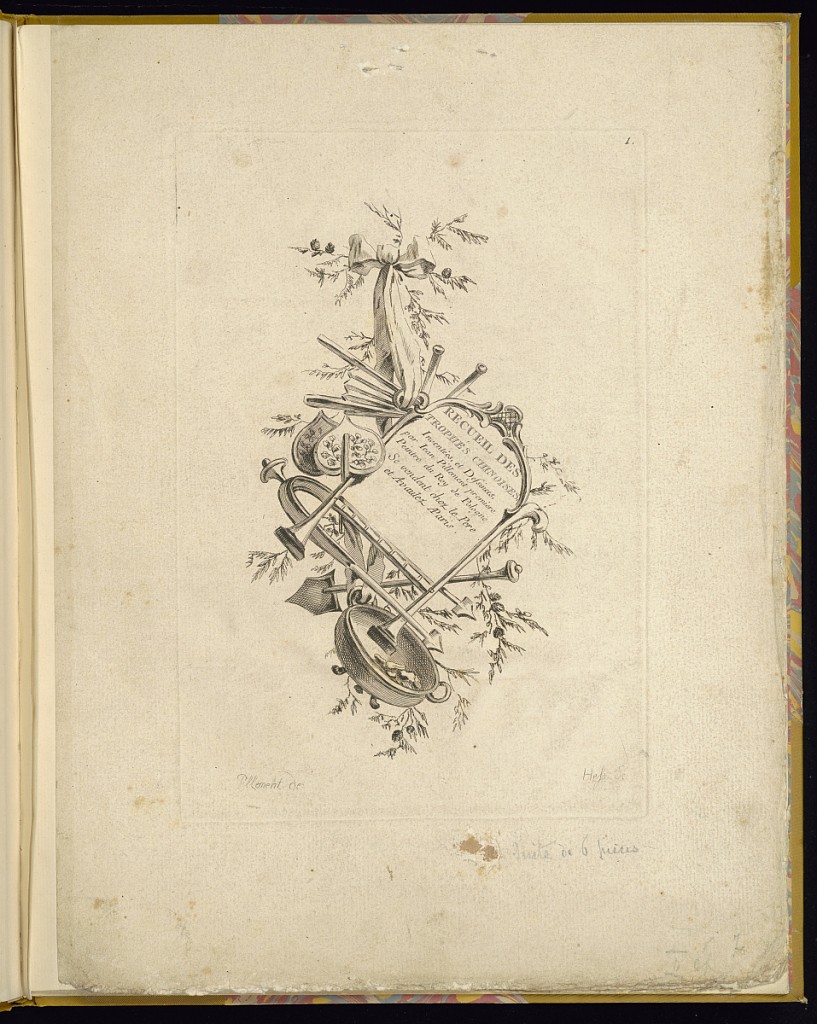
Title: Title Page
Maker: Jean-Baptiste Pillement, French, 1728–1808
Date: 1772–77
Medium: Etching on laid paper
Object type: Print
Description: Title page from a series of six prints depicting of designs for chinoiserie ornamental pendant trophies. The title is lettered within a fire screen, hanging in the middle of the trophy, at a slight right angle. The trophy includes a screen, fans, bellows and a footed bowl hanging from a ribbon with leaves and flowers. The plate is signed and numbered.